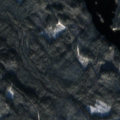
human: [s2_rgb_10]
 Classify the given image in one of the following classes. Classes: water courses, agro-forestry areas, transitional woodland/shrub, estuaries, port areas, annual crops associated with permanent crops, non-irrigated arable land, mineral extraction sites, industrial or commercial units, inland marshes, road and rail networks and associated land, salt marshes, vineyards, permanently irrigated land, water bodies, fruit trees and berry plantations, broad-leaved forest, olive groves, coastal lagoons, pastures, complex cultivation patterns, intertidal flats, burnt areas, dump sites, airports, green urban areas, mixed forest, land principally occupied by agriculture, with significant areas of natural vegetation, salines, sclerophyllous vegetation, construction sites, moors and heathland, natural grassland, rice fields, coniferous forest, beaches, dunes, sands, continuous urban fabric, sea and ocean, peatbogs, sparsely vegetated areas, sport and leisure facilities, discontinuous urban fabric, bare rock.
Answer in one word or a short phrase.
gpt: coniferous forest, transitional woodland/shrub, water bodies